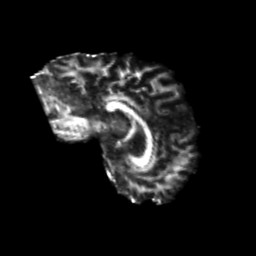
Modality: FA
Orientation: sagittal
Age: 24
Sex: male
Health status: healthy
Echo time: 0.074 s